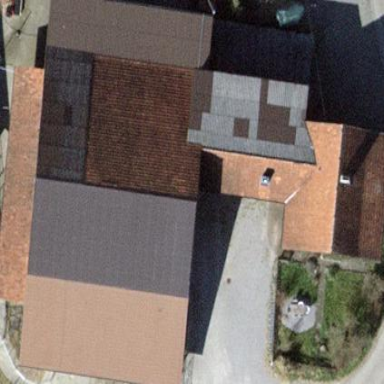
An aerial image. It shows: Gabled roof farm building.